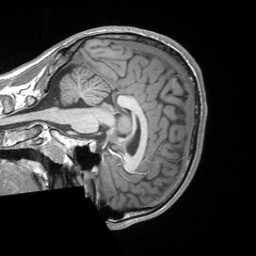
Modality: T1w
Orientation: sagittal